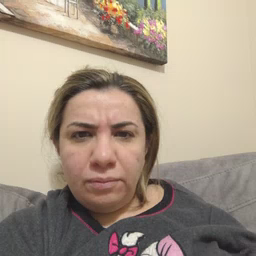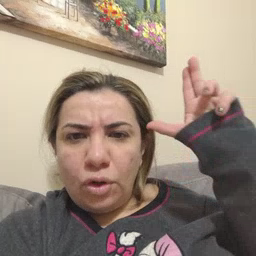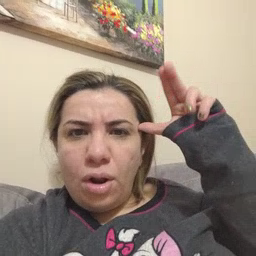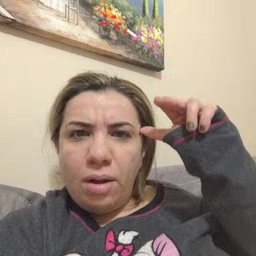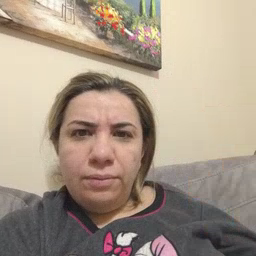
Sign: horse